Question: In my asp.net website i have a textbox which provides the log information. I am using this log to display the error,success and other information. What i want to do is i want to show the result text in textbox in color according to the type of log. For eg; i want to display error as red text, success as green and so on.
I tried the following code but using this code changes the color of entire content of textbox.
'''
/// <summary>
/// colorIndex (0 = default, 1 = red, 2 = green)
/// </summary>
/// <param name="logValue"></param>
/// <param name="colorIndex"></param>
private void writeToLog(string logValue, int colorIndex)
{
if (colorIndex == 0)
{
TextBox2.ForeColor = Color.Black;
}
else if(colorIndex == 1)
{
TextBox2.ForeColor = Color.Red;
}
else if(colorIndex == 2)
{
TextBox2.ForeColor = Color.Green;
}
TextBox2.Text = "[ " + DateTime.Now + "] " + logValue + Environment.NewLine + TextBox2.Text;
}
'''
Actually i want the output as follows:

You can see in above output there are three different colors of text in same texbox.
This output is actually from the desktop application. And i want to show same type of output in asp.net web page? How can i do it? Please help. Thanks in advance!!
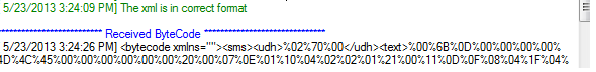
Answer: Thanks for the answers everyone! Like Knagi said, since may client need not to edit the value in log,I thought use of WYSIWYG editors was unnecessary. So for solving my problem i used a div instead of textbox.
'''
<div id = "log" style="border: thin solid #00CC99; width:844px; height:193px; overflow:auto;" runat= "server">
</div>
'''
And in my code behind i filled the log as:
'''
private void writeToLog(string logValue, int colorIndex)
{
logValue = "[ " + DateTime.Now + "] " + logValue;
if (colorIndex == 0)
{
string htmlCode = "<font style='color:black'>"+logValue+"</font><br/>";
log.InnerHtml = htmlCode + log.InnerHtml;
}
else if(colorIndex == 1)
{
string htmlCode = "<font style='color:red'>" + logValue + "</font><br/>";
log.InnerHtml = htmlCode + log.InnerHtml ;
}
else if(colorIndex == 2)
{
string htmlCode = "<font style='color:green'>" + logValue + "</font><br/>";
log.InnerHtml = htmlCode + log.InnerHtml ;
}
}
'''